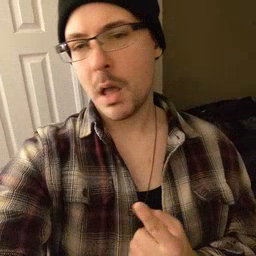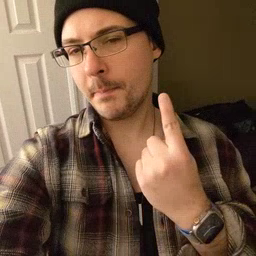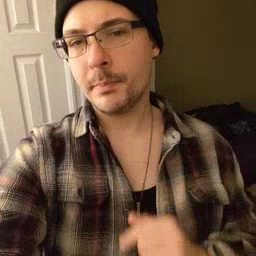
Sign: up